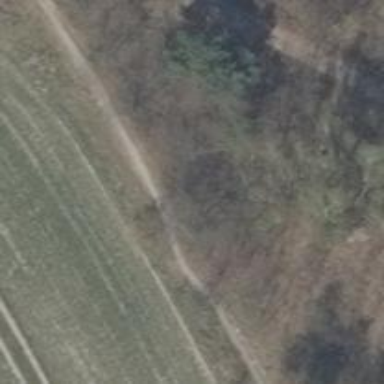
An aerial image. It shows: Dirt path.